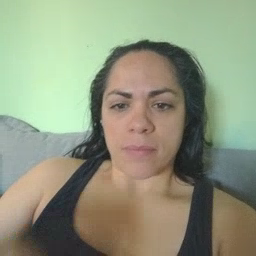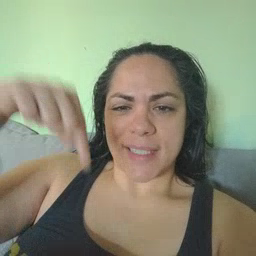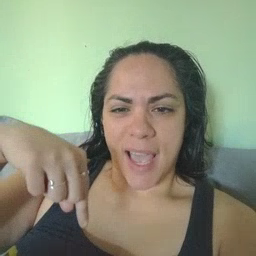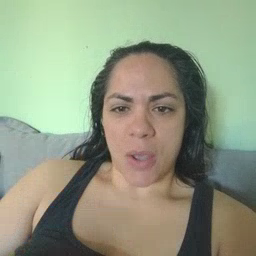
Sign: down